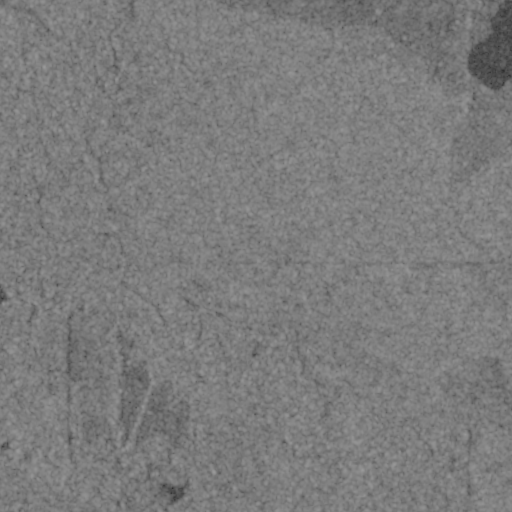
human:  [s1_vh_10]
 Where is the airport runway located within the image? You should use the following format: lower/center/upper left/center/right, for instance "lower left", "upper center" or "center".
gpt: The airport runway is located in the lower right of the image.
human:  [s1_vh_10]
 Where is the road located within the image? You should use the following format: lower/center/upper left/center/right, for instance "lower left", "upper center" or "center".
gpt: There is no road in the image.

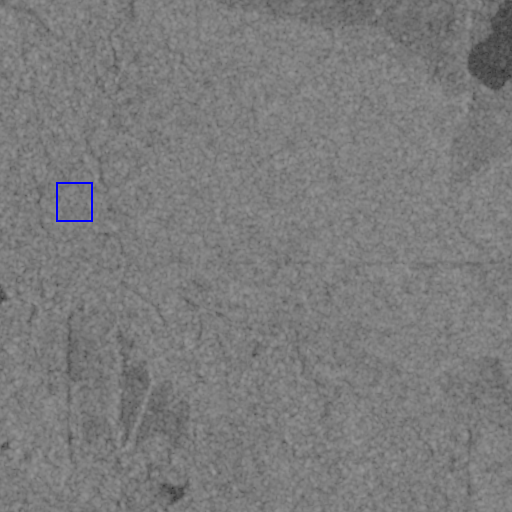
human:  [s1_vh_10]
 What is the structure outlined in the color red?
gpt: There is no red outline.
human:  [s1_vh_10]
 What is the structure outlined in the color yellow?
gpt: There is no structure outlined in yellow.